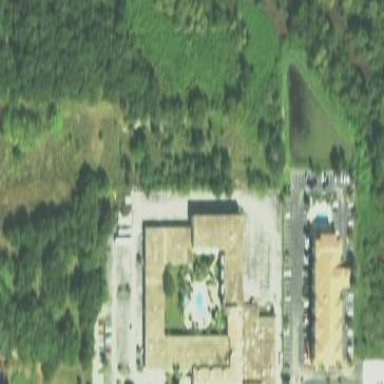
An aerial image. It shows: Hotel building.